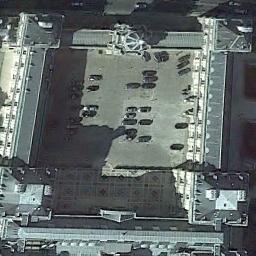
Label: palace